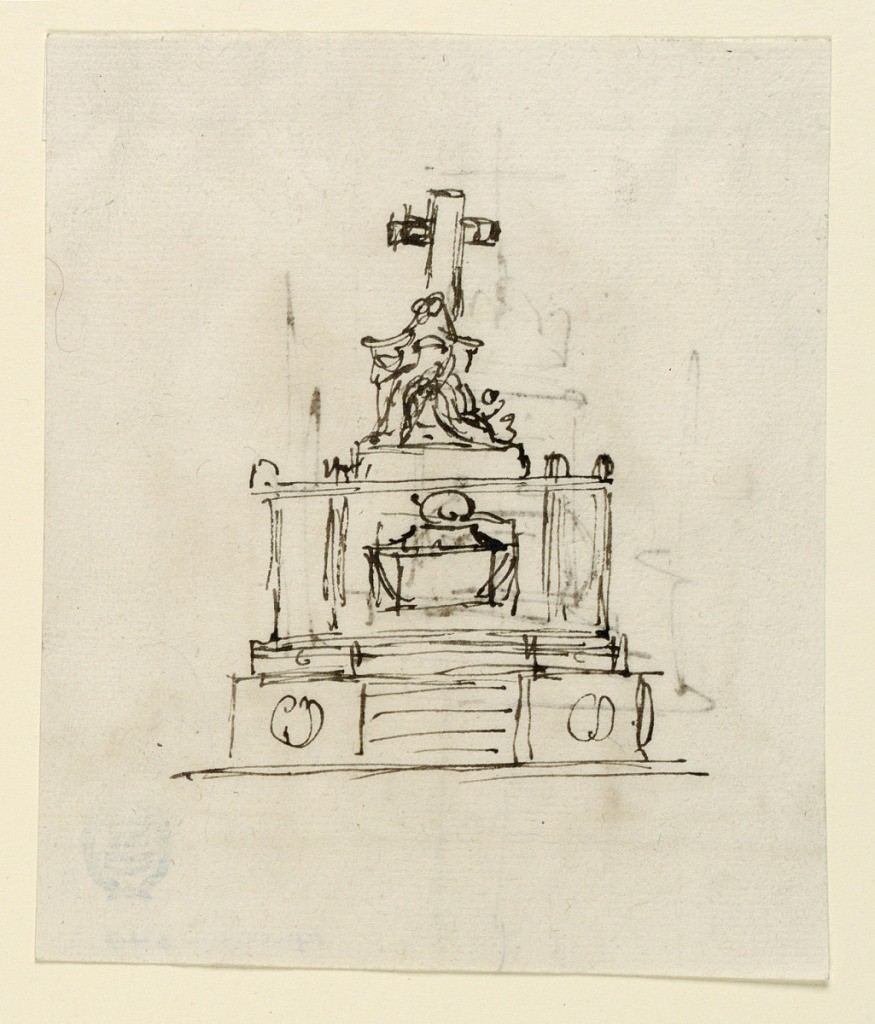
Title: Two Sketches for a Sepulchral Monument
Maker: Giuseppe Barberi, Italian, 1746–1809
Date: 1820–35
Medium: Pen and brown ink, graphite on off-white laid paper
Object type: Drawing
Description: Obverse: A pedestal stands upon a podium in whose middle are steps. A sarcophagus is in front of the central part of the pedestal. Upon the pedestal stands a group, as also in 1901-39-1366.
Reverse: A rough sketch of a pedestal on top of steps with a crown and and a cross on top. In front of the pedestal is the sarcophagus with some of the figures aound it. Two candelabra are at the corners in front, compare with 1901-04-1366.